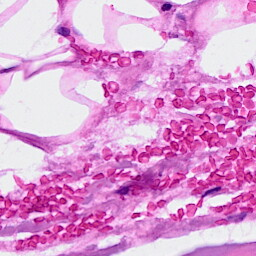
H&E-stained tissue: Breast